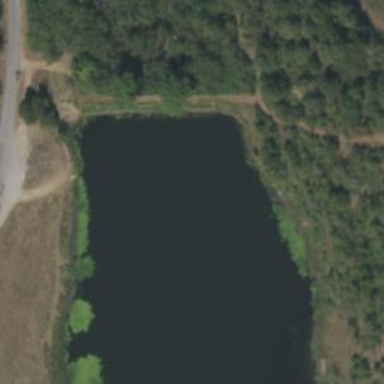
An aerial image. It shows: Reservoir area.